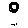
Label: square